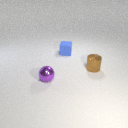
small purple metal sphere in front of small brown metal cylinder